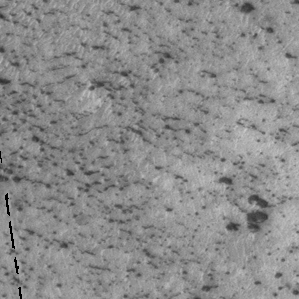
Label: frost